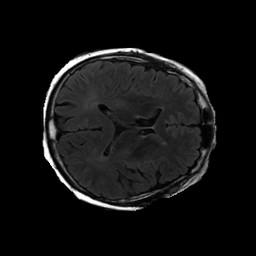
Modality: FLAIR
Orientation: axial
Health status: ill
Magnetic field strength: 3 T